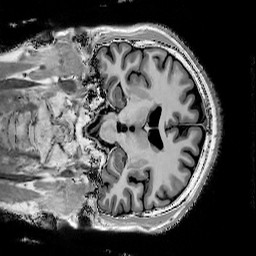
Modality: T1w
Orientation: coronal
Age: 66
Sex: male
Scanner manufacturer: siemens
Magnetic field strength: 3 T
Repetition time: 5 s
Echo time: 0.00298 s